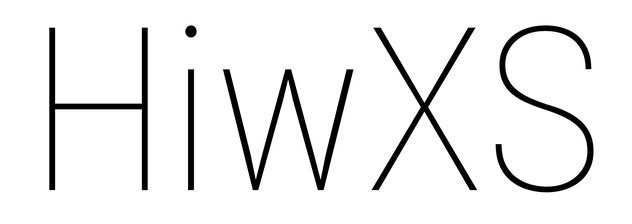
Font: Roboto_Condensed_Thin